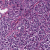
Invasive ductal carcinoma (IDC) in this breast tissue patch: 1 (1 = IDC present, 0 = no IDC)